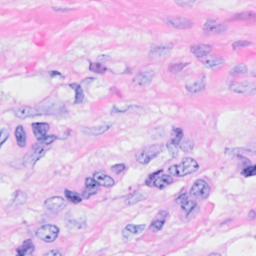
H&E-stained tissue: Breast